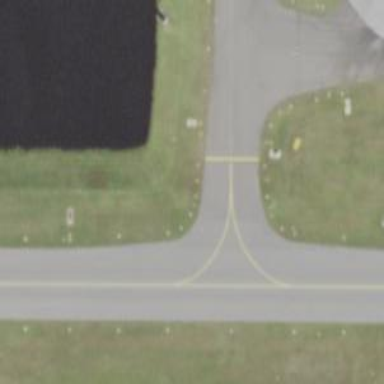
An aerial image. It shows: View of taxiway at the airport.